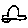
Label: car